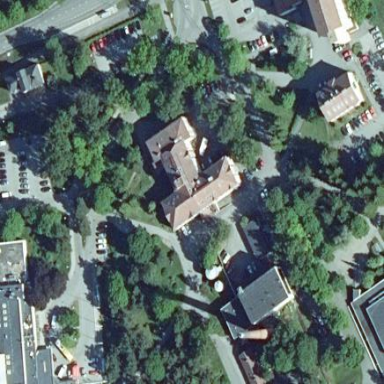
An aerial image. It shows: Hospital building.